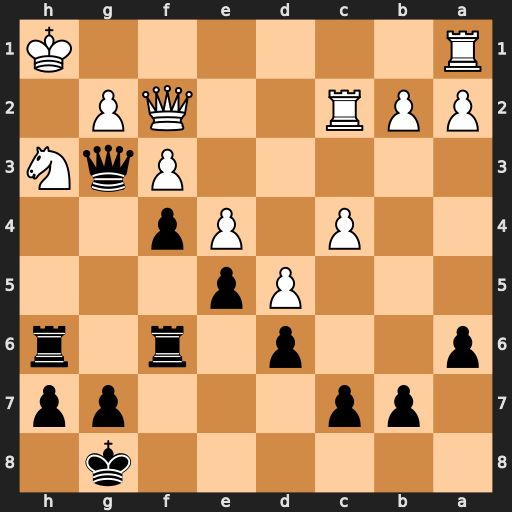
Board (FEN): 6k1/1pp3pp/p2p1r1r/3Pp3/2P1Pp2/5PqN/PPR2QP1/R6K
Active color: b
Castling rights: -
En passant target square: -
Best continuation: Rxh3+ gxh3 Qxh3+ Qh2 Qxf3+